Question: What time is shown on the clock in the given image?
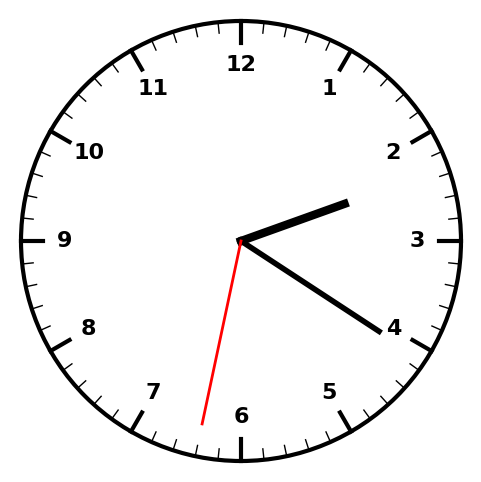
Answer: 02:20:32